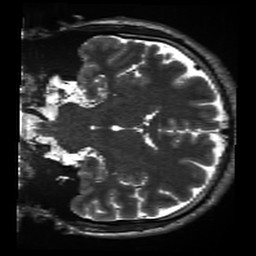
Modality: inplaneT2
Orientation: coronal
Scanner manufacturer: siemens
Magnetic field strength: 3 T
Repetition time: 11 s
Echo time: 0.059 s